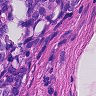
Metastatic tissue present: yes